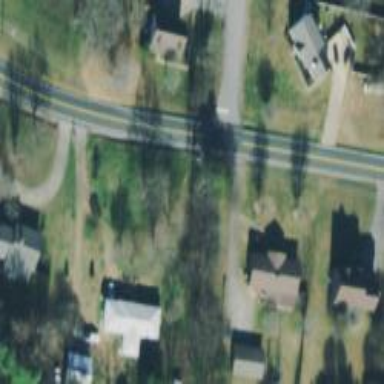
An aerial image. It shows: Secondary road.